Field crop: tomato
Growth stage: 1
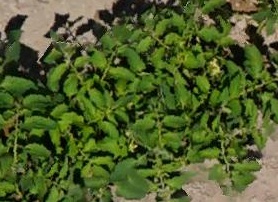
Species: tomato